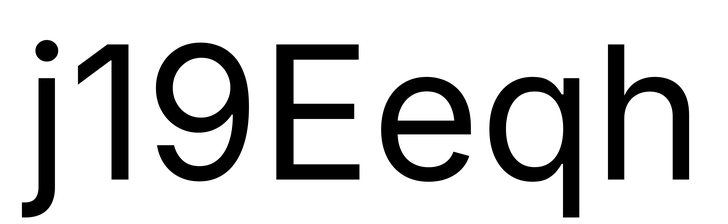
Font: Inter_Regular